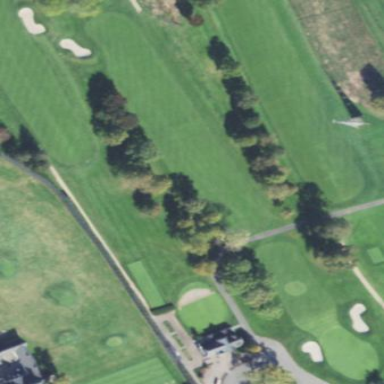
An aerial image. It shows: Grassy area designated as golf fairway.